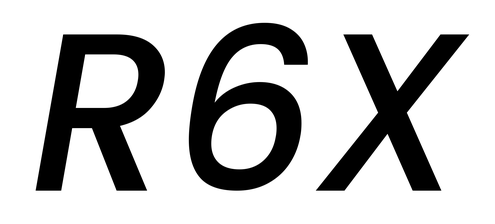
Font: Poppins-MediumItalic